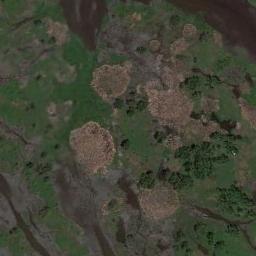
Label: wetland